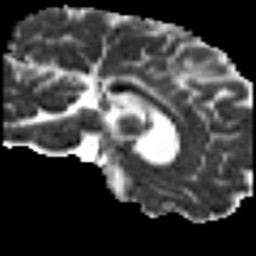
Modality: MD
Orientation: sagittal
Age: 47
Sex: female
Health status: ill
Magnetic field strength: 3 T
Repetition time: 8.4 s
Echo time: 0.0926 s